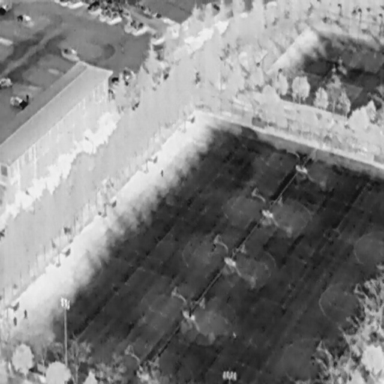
There are three People in the infrared image.